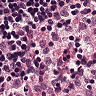
Metastatic tissue present: no